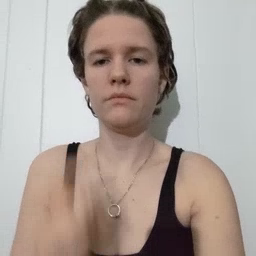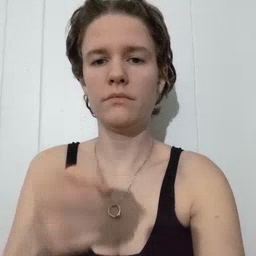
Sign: give